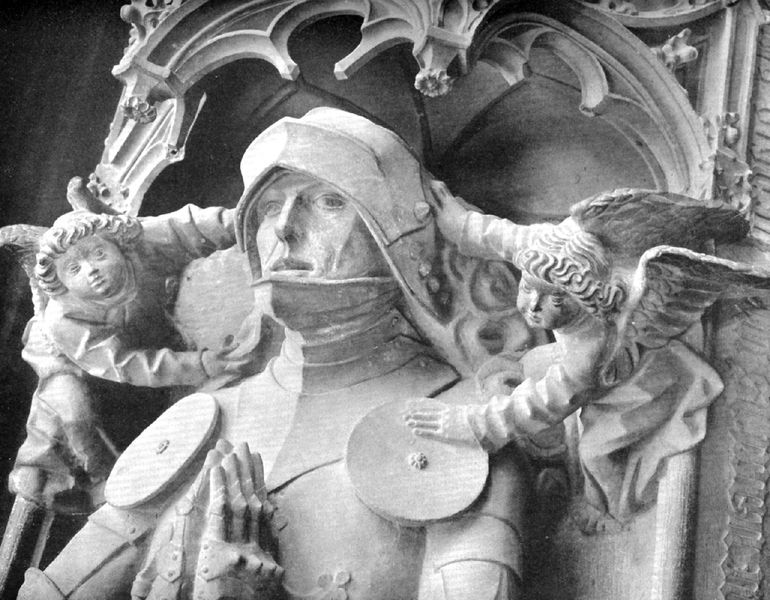
Titel: Der Landgrafenchor der Elisabethkirche in Marburg
Standort: Marburg (EU - D - H)
Schlagwörter: flügel, kämpfer, mann, dach, stein, hände, kirche, engel, skulptur, nische, helm, beten, ritter, rüstung, harnisch, sandstein, kürass, visier, schutzengel, schutz, kalkstein, nischenfigur, nischenskulptur, viesier